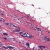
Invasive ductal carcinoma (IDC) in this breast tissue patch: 0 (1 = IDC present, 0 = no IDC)